Question: What year are these orders from?
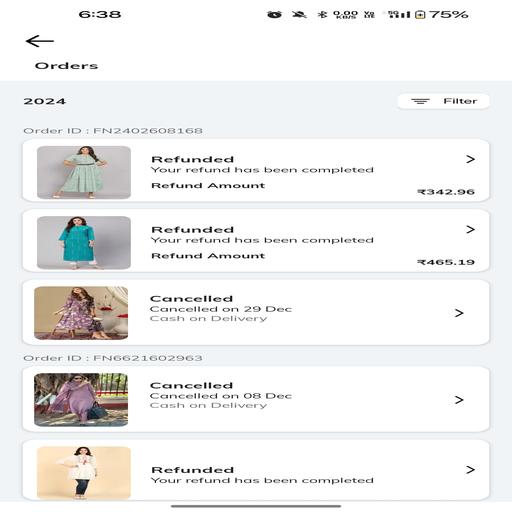
Answer: 2024